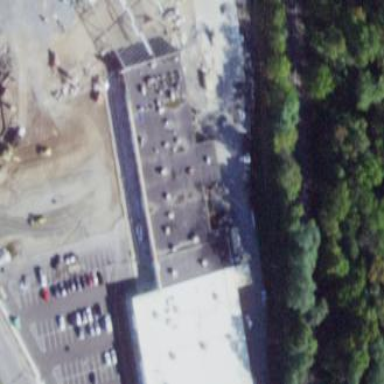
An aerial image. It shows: Retail building.